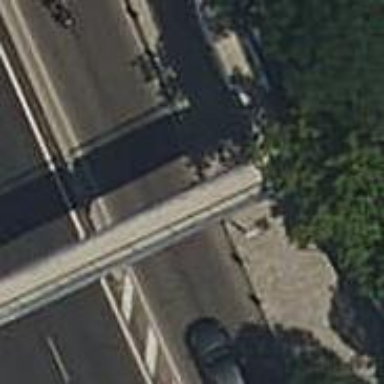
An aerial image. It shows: Asphalt road with primary link designation.